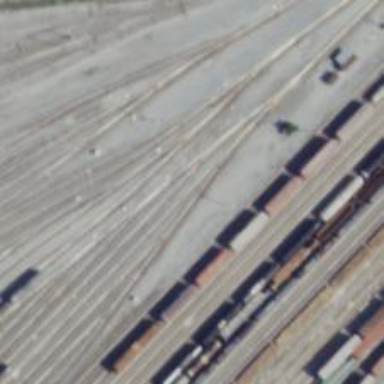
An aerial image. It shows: Railway yard in service.